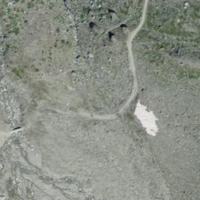
EUNIS habitat code: 48
Species observed at this site:
Prunella collaris
Geum reptans
Anthus spinoletta